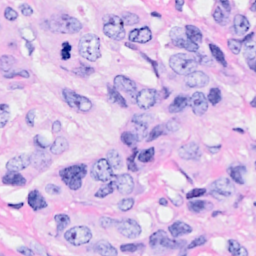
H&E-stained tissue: Breast